Question: I have the following HTML/CSS, which simply has a '<span>' tag styled with 'float:right' inside an '<h2>' tag:
'''
<style>h2{background-color:#e2e2e2;}
span{float:right;border:1px solid red;}</style>
<h2>H2 Test <span>SPAN text</span></h2>
'''
Everything works well on Firefox (and I suspect other good browsers, like Chrome, Opera, etc.), but in IE, the '<span>' gets forced to the next line.
Note: the image shows an example of Firefox and IE.
How can I get IE to duplicate the behavior of Firefox?
Additional info: I am not locked into using 'float:right', all I really want is a portion of the text left aligned, and a portion of the text right aligned within the '<h2>'. I have tried numerous things, but IE always seems to be the browser that just won't work. Any help would be appreciated.
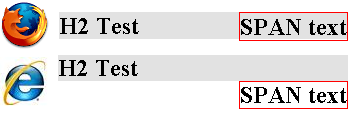
Answer: html:
'''
<h2><span class="_1">H2 Test</span><span class="_2">SPAN text</span></h2>
'''
css:
'''
h2{background-color:#e2e2e2;overflow:hidden}
span._1{float:left}
span._2{float:right;border:1px solid red;}
'''
jsfiddle demo:
<URL>